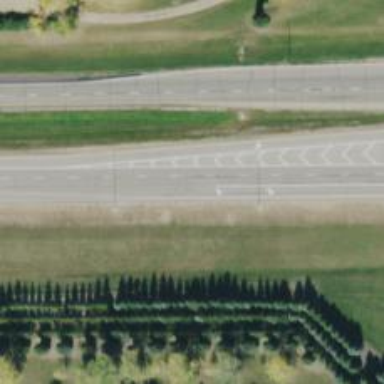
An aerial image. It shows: Asphalt road classified as trunk highway.